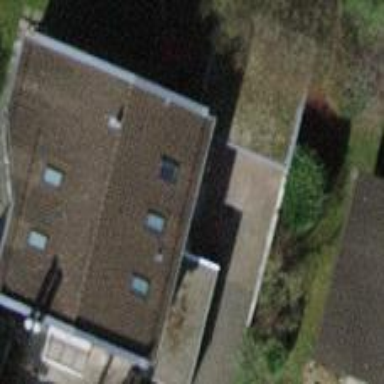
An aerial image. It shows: Detached building.